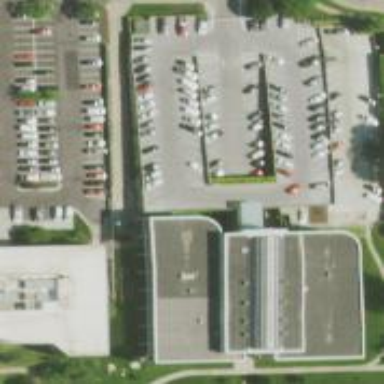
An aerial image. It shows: Office building.